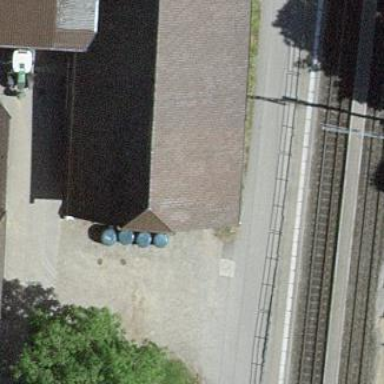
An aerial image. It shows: Rural barn.